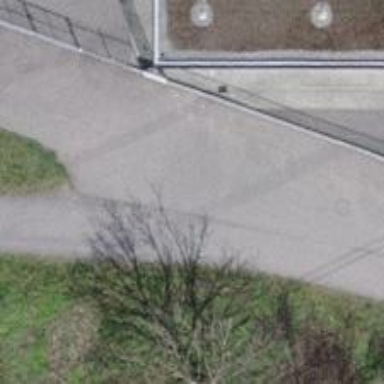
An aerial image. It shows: Bicycle parking area with wall loops for securing bikes.